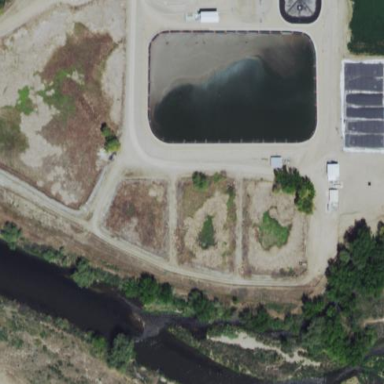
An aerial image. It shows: View of wastewater plant.